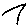
Label: zigzag